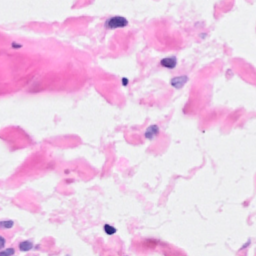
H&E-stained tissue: Breast